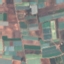
Land use / land cover class: PermanentCrop